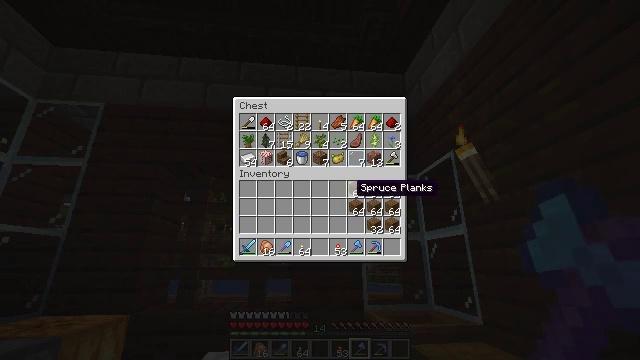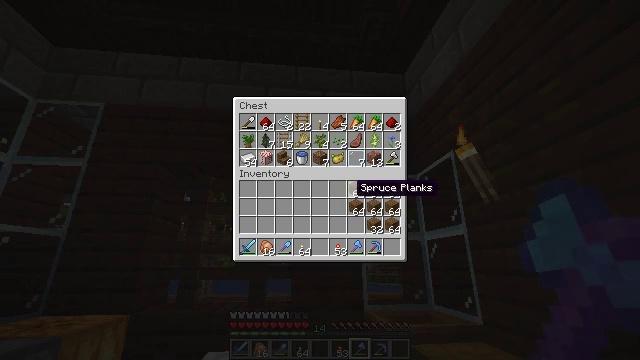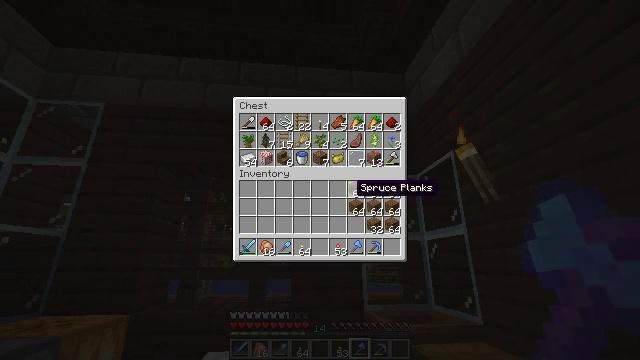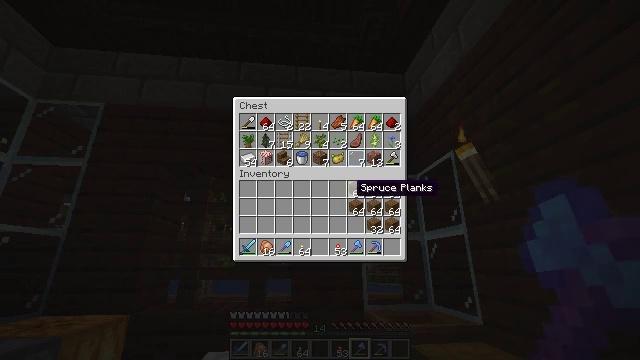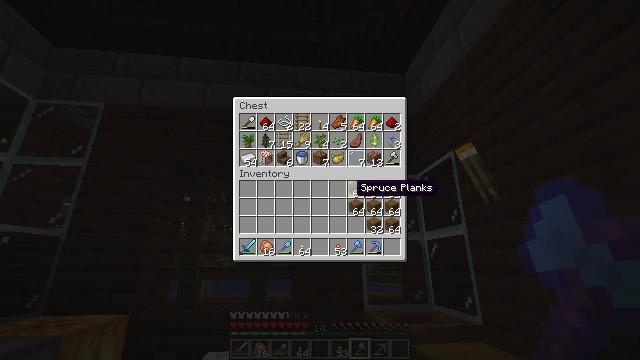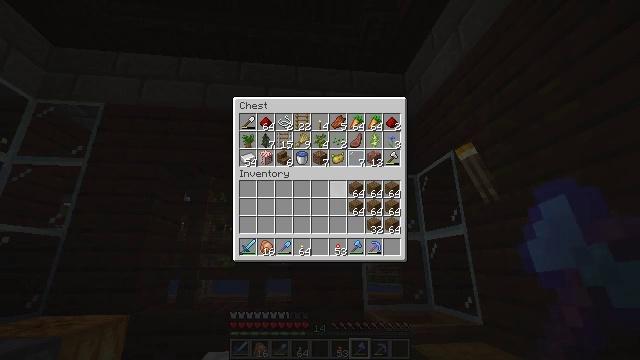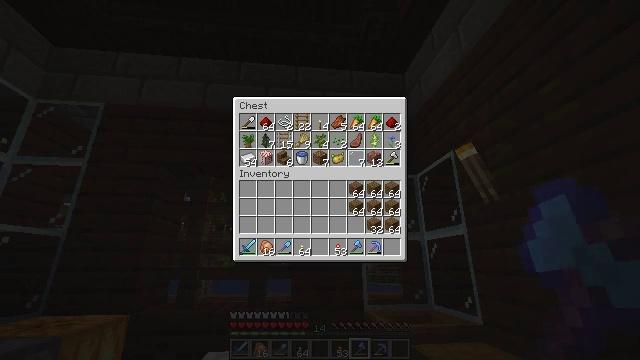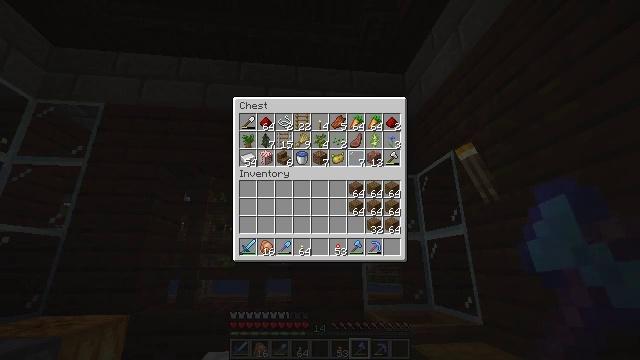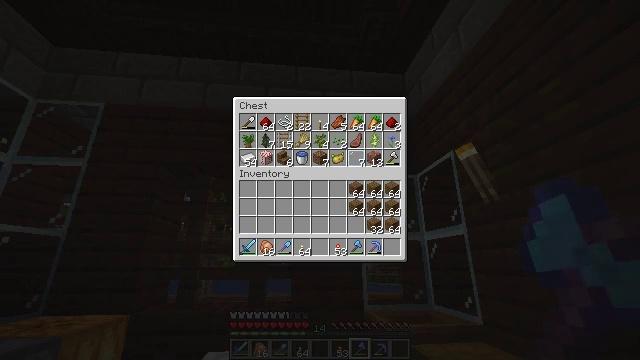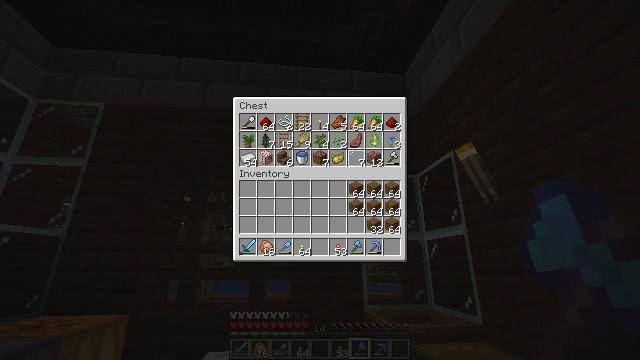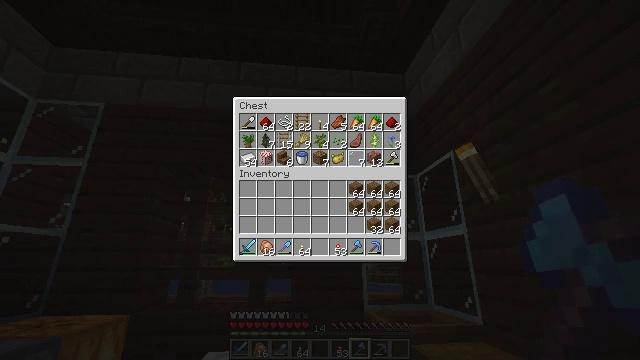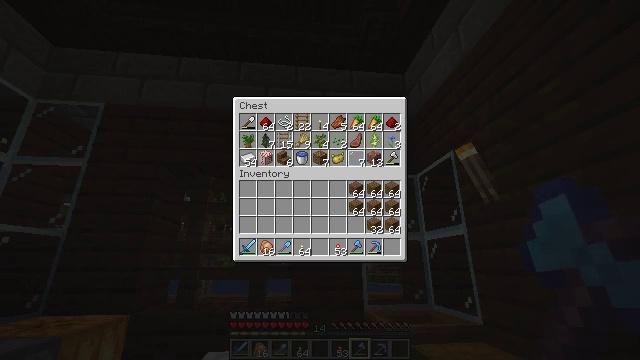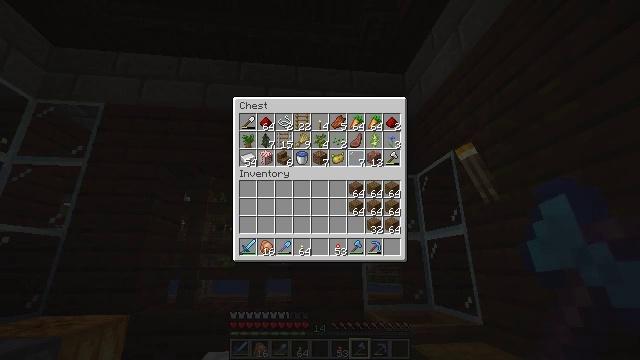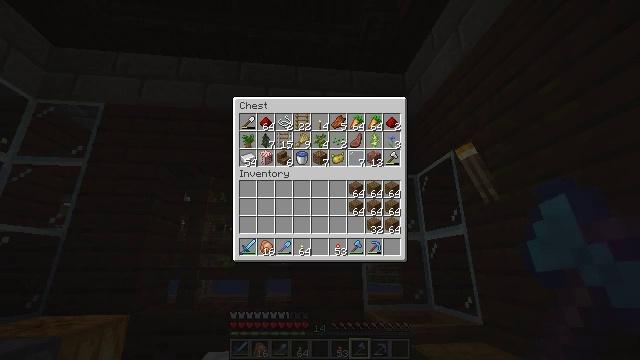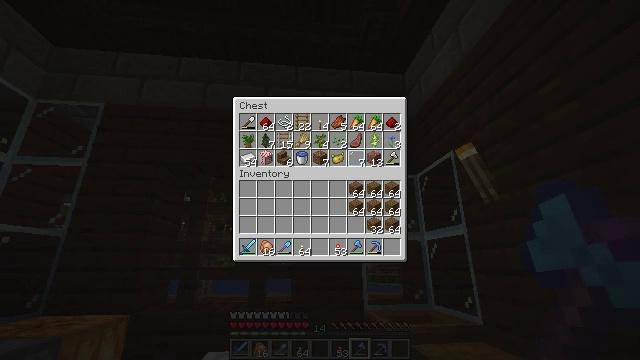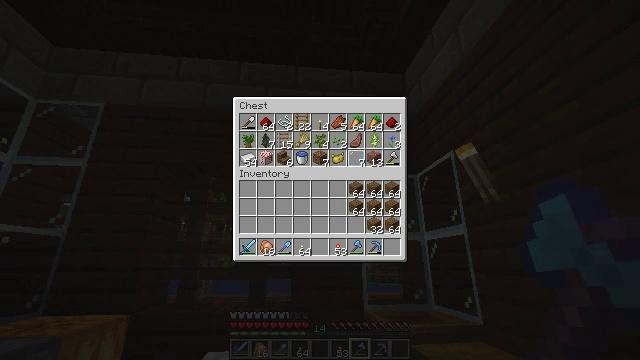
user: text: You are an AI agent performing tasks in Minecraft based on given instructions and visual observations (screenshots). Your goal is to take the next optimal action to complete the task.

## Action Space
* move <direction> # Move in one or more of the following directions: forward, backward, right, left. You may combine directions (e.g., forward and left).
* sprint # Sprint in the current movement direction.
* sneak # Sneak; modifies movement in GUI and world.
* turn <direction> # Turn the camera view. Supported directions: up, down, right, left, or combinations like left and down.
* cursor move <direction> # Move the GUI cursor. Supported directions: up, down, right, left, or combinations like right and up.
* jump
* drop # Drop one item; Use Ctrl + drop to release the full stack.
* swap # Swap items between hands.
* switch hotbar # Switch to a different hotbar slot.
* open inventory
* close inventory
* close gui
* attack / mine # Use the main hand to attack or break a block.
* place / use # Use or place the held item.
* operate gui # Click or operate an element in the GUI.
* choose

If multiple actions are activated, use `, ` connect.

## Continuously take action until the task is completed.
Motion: motion action
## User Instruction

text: Craft a brown bed using wool and a crafting table.
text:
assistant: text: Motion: no_op
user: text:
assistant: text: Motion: no_op
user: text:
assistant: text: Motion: no_op
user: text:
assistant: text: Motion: no_op
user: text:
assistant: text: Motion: no_op
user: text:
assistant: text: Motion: cursor move left and up
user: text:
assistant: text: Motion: cursor move left
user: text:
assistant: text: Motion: no_op
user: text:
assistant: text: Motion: no_op
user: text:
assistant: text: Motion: no_op
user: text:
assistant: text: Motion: no_op
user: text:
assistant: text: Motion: no_op
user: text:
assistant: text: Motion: no_op
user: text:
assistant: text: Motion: no_op
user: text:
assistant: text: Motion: operate gui
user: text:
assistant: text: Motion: operate gui
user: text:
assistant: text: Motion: no_op
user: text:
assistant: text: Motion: no_op
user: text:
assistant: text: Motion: no_op
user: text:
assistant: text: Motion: no_op
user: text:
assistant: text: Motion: no_op
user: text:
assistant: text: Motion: no_op
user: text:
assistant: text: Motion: no_op
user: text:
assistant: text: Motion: no_op
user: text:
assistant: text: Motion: no_op
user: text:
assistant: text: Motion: no_op
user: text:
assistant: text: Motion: no_op
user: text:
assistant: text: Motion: no_op
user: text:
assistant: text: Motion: no_op
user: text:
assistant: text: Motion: no_op